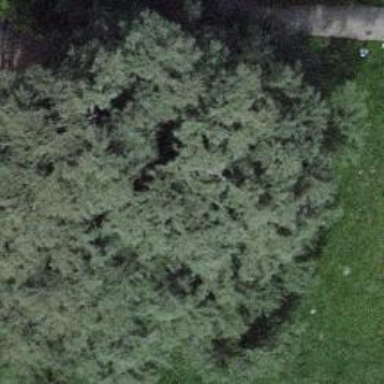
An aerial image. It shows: Evergreen tree with needle-leaved leaves.